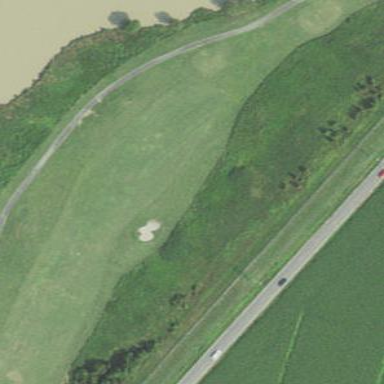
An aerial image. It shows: Golf pitch.